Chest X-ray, PA view. Patient: 22 years old, sex F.
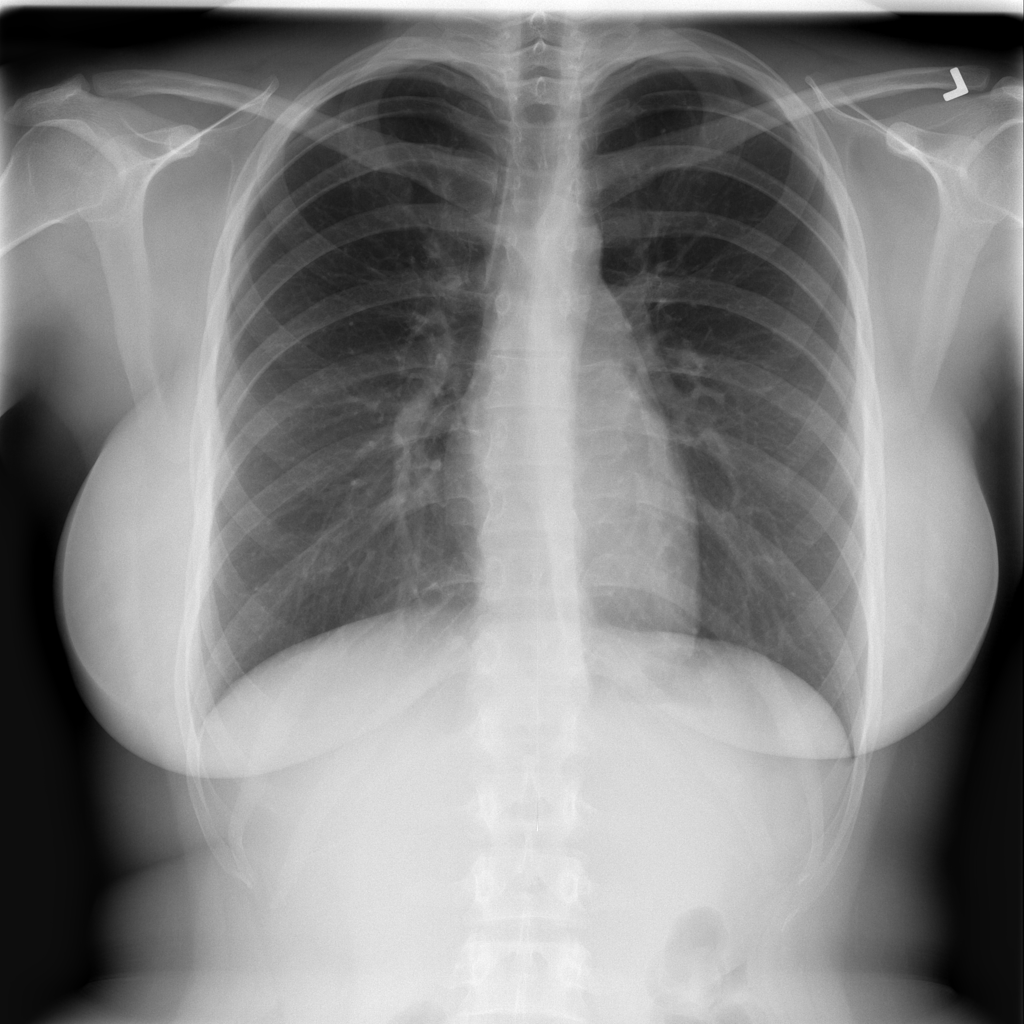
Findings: No Finding